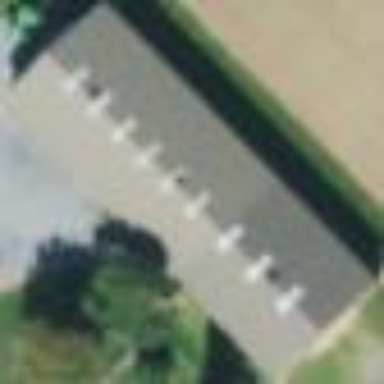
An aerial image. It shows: Farm auxiliary building.